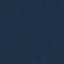
Land use / land cover: SeaLake